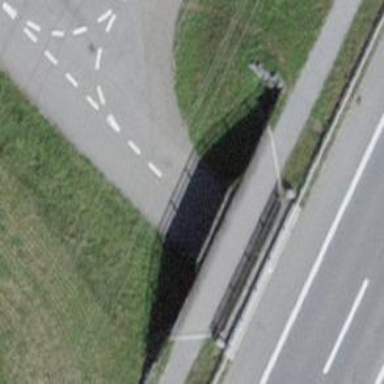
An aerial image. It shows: Residential road passing through tunnel.